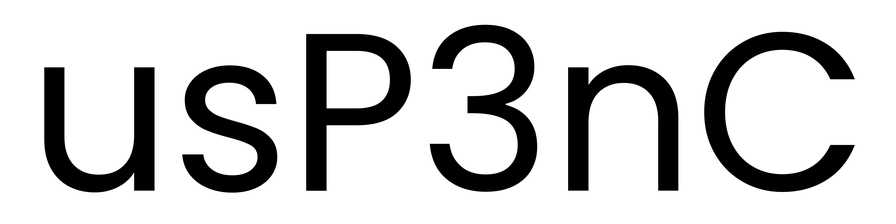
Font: Poppins-Regular